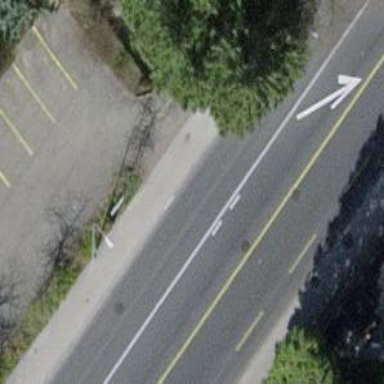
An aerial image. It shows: Secondary road with lane designated for cycling on the left side. The road surface is asphalt.